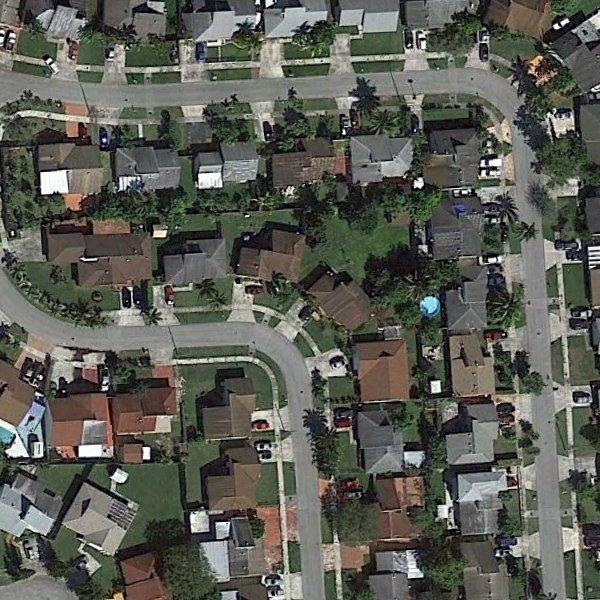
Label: DenseResidential